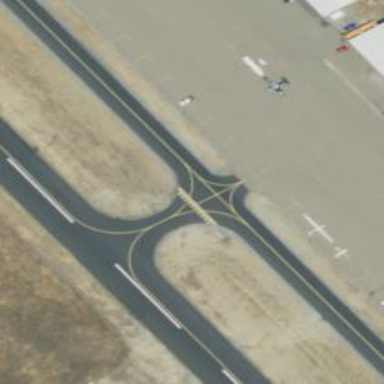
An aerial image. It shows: Image of taxiway at airport.